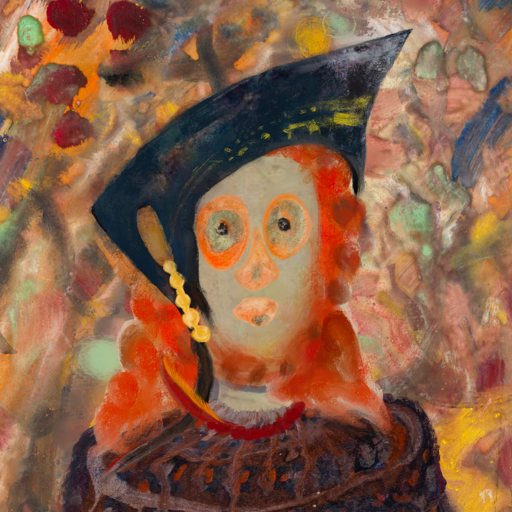
Background: Mother_And_Son_Mother, Head And Neck Front: Hill_Girl, Face Front: Childish, Bust: Hypocrite, Hair Front: Rupkatha, Head Accessory: Irani, Second Necklace: Blank, Necklace: Pipe, Baby: Blank